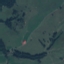
Label: Pasture